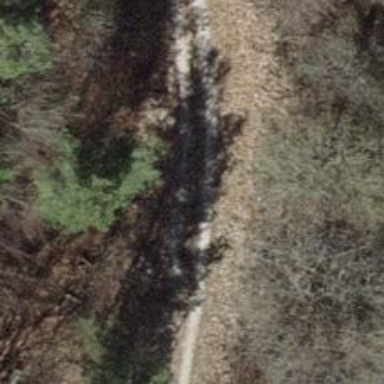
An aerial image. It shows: Gravel track with grade3 tracktype.